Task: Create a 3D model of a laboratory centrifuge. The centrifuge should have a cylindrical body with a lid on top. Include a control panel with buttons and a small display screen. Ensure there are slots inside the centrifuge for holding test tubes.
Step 119:
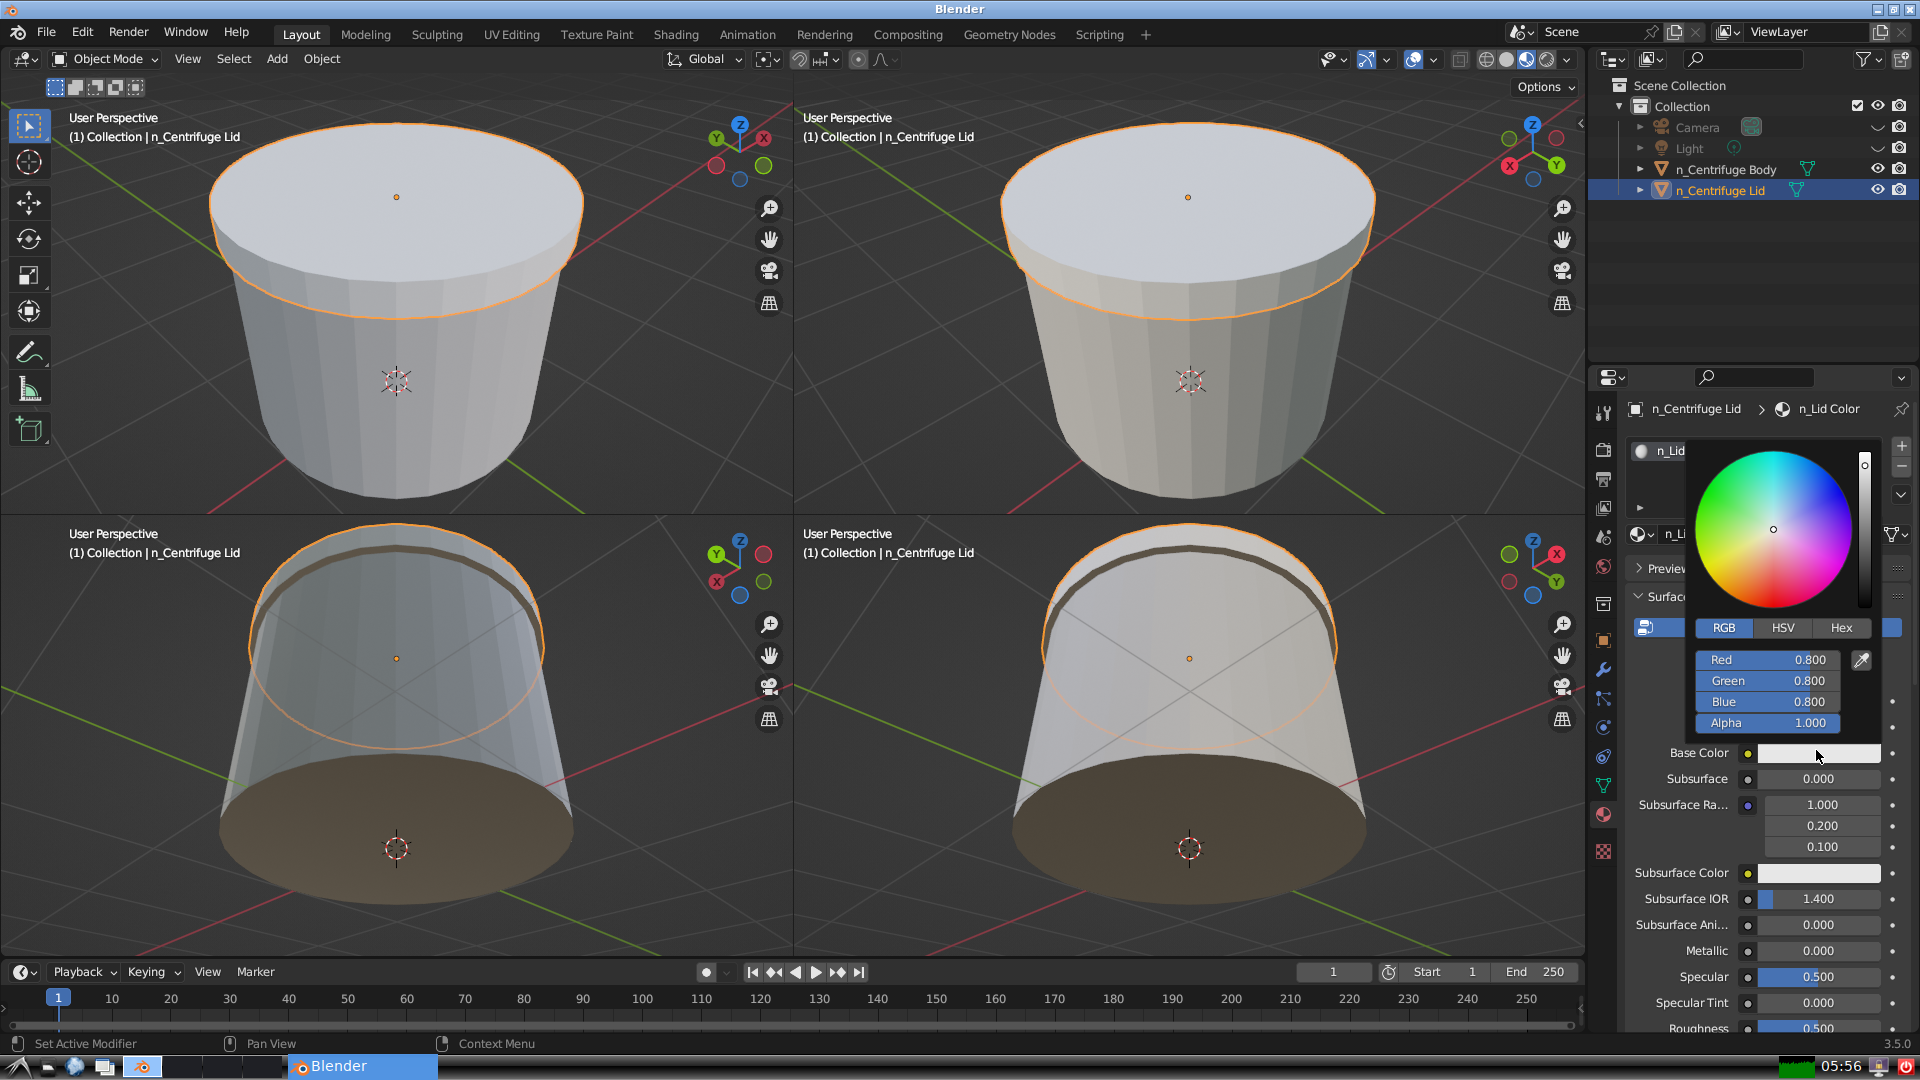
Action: {"mouse_move": [1725, 625]}